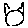
Label: cat